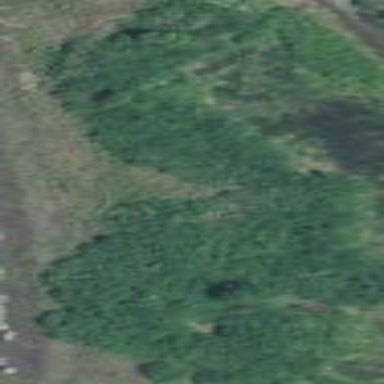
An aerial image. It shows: Islet covered with scrub vegetation.